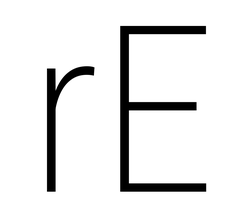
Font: Roboto_Condensed_ExtraLight